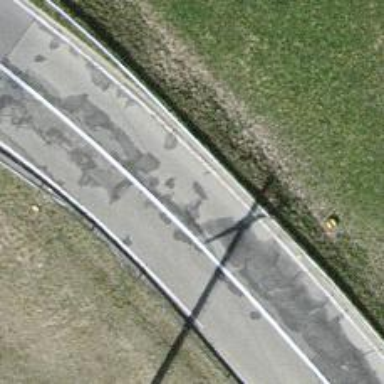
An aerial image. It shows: Primary highway with bridge.